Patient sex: M
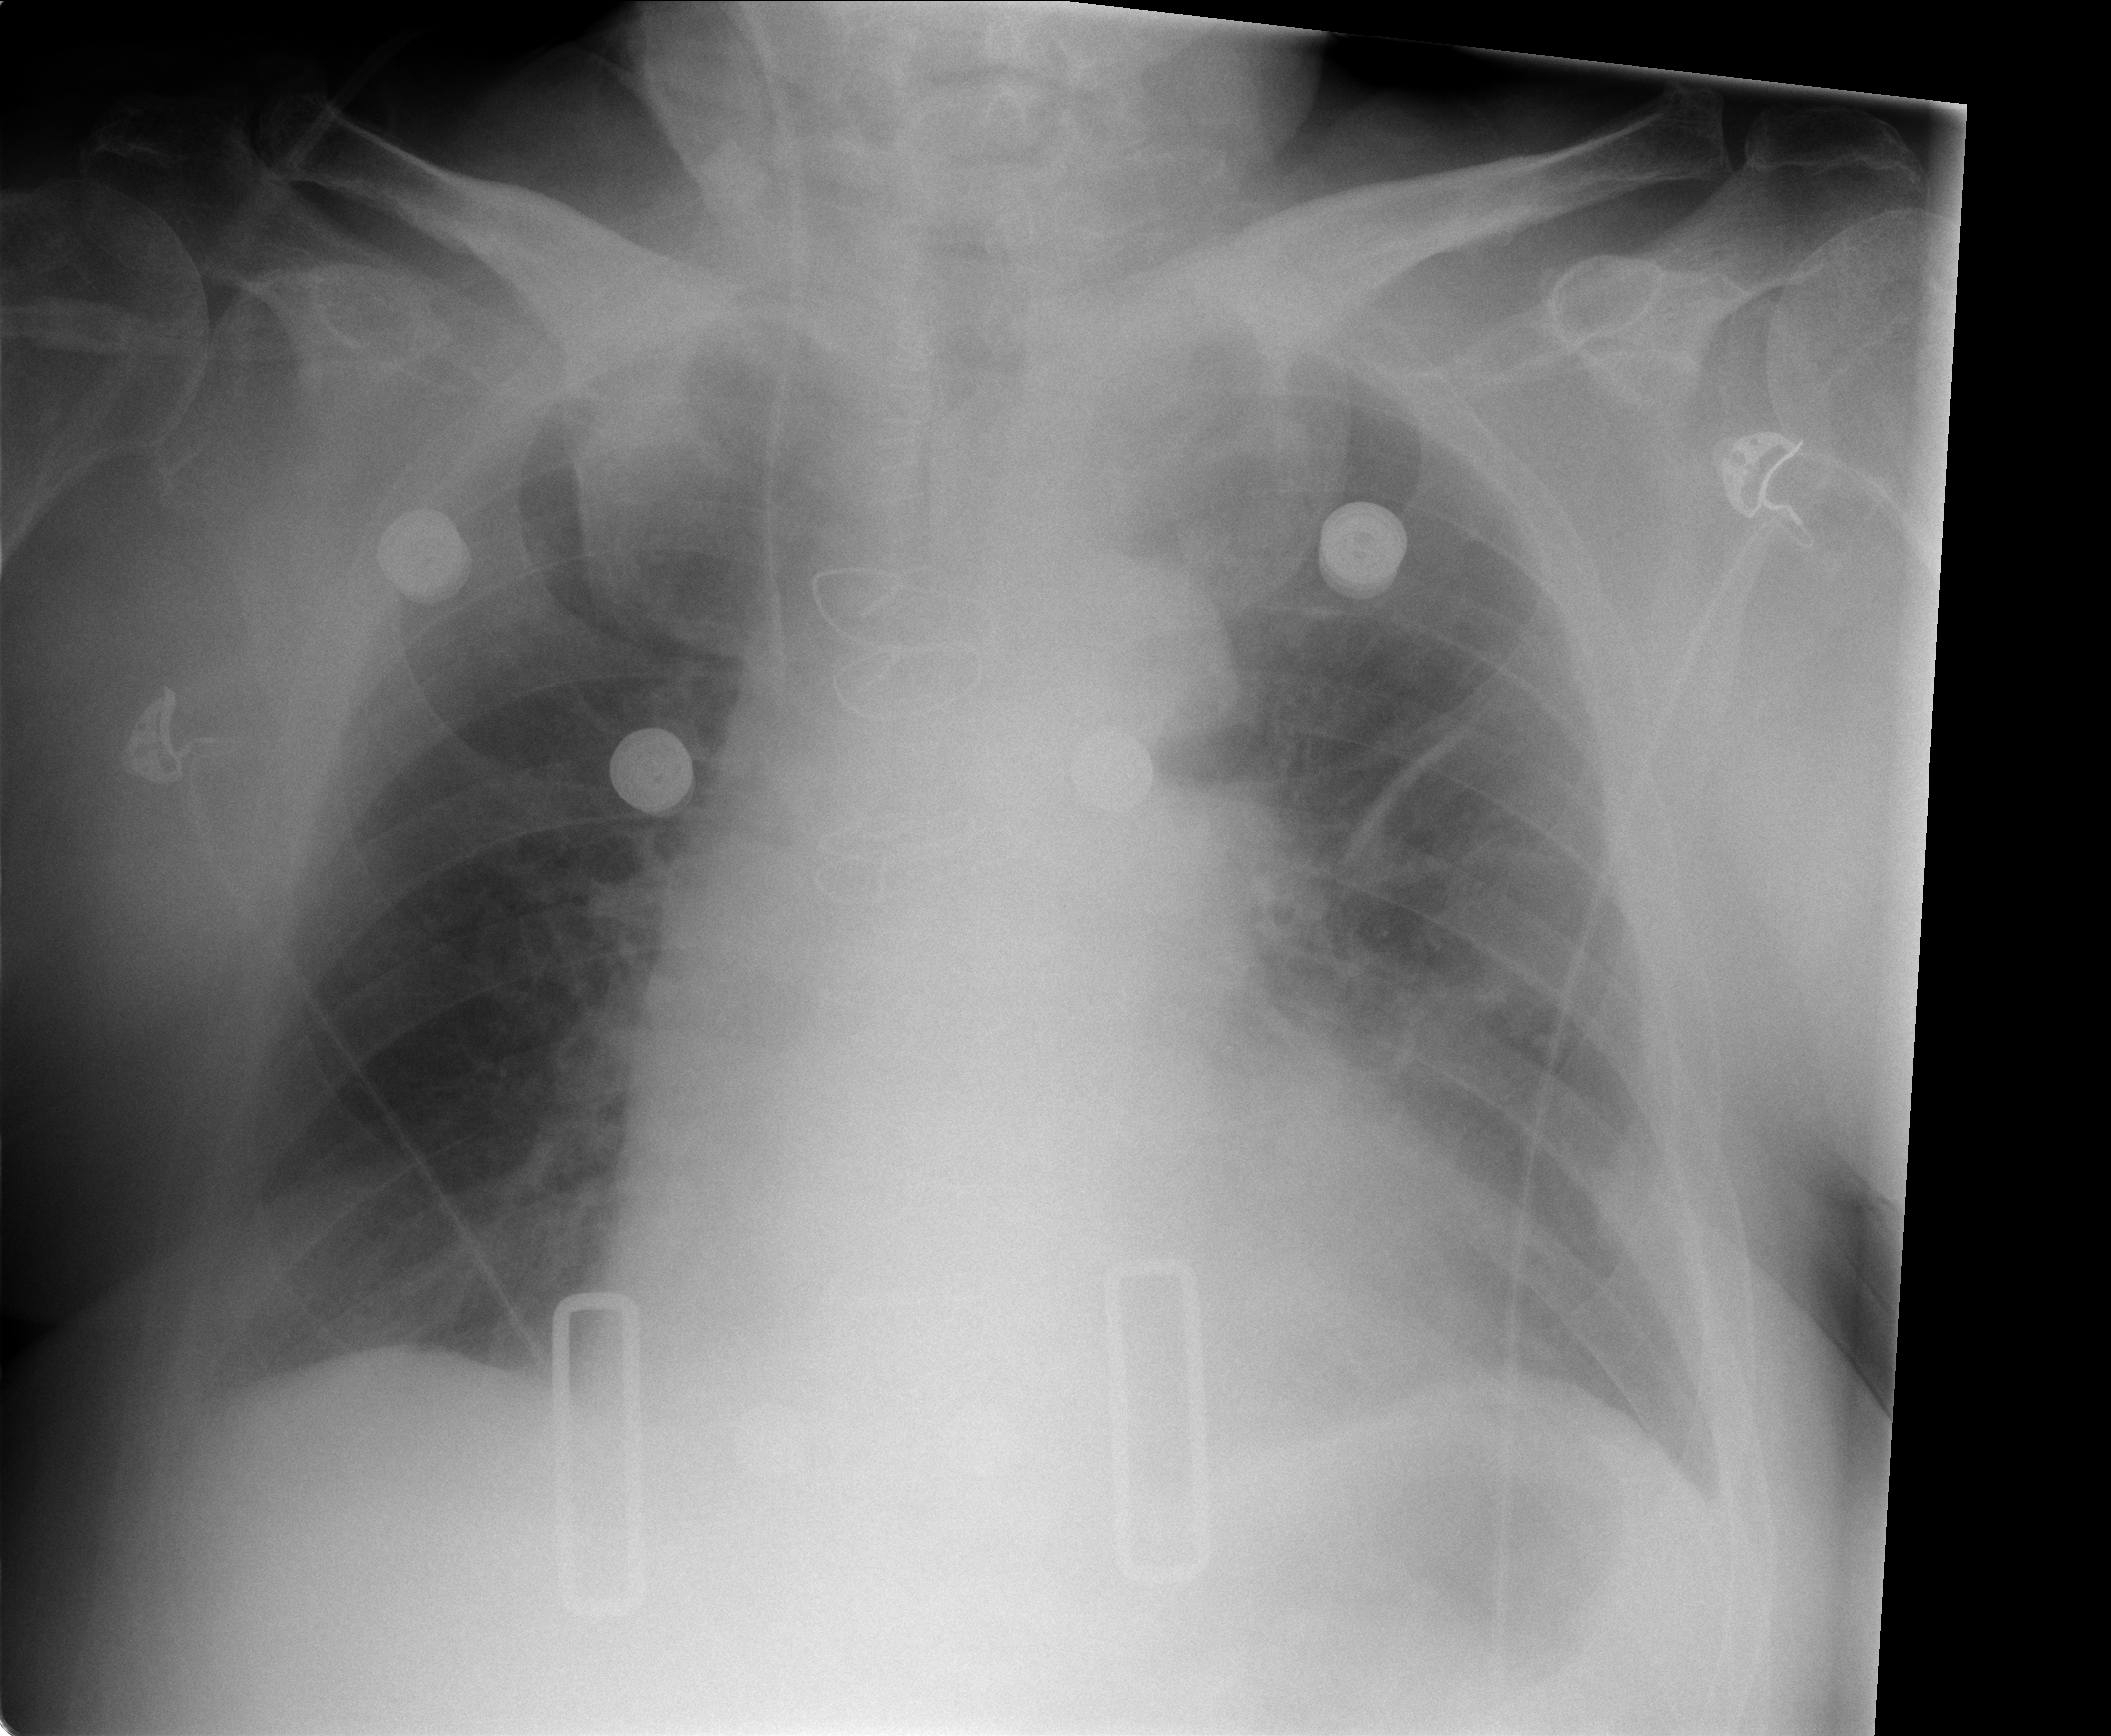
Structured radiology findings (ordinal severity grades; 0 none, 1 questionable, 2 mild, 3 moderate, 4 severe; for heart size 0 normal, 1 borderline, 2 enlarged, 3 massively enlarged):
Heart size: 2
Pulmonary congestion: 0
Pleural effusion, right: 0
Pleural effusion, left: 0
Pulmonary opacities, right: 0
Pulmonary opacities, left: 0
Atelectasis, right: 0
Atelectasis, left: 2